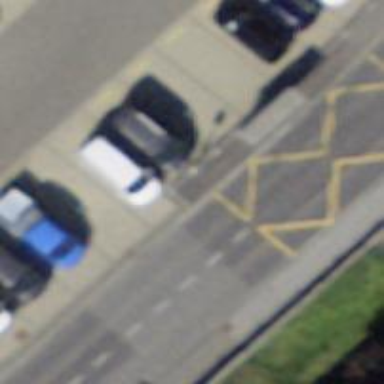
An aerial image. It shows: Bus stop with stop position for public transport.